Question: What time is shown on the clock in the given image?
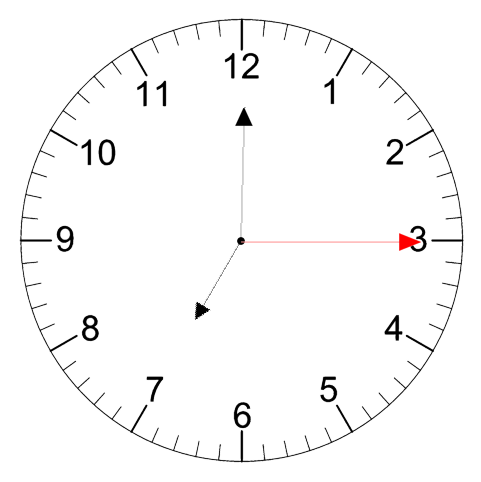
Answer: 07:00:15